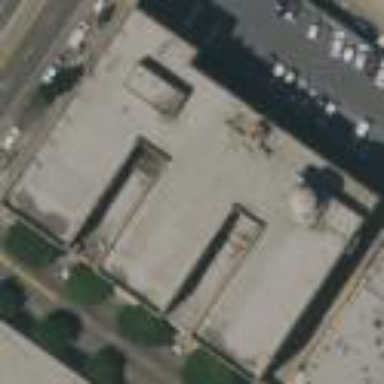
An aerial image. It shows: Industrial building.